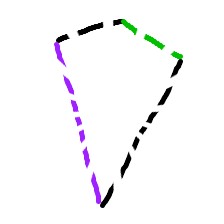
Shape: kite